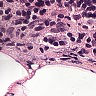
Metastatic tissue present: no